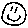
Label: smiley face